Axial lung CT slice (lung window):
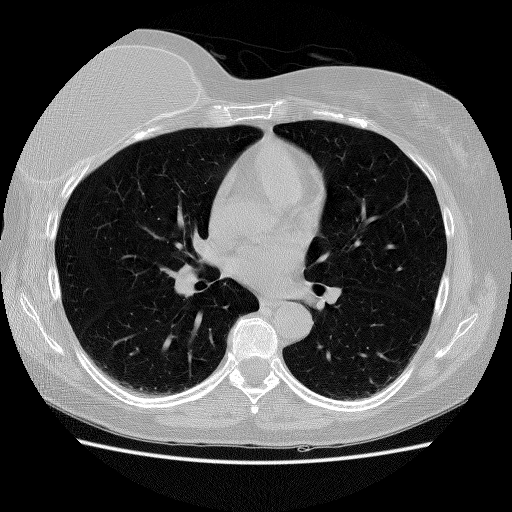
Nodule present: no